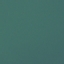
Land use / land cover class: SeaLake